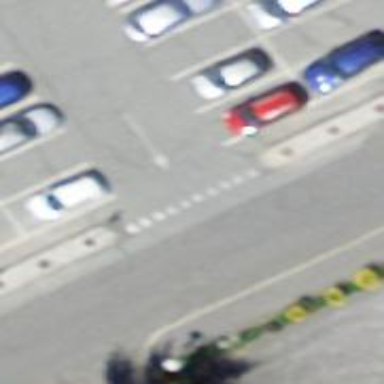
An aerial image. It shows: Parking aisle designated as service road.